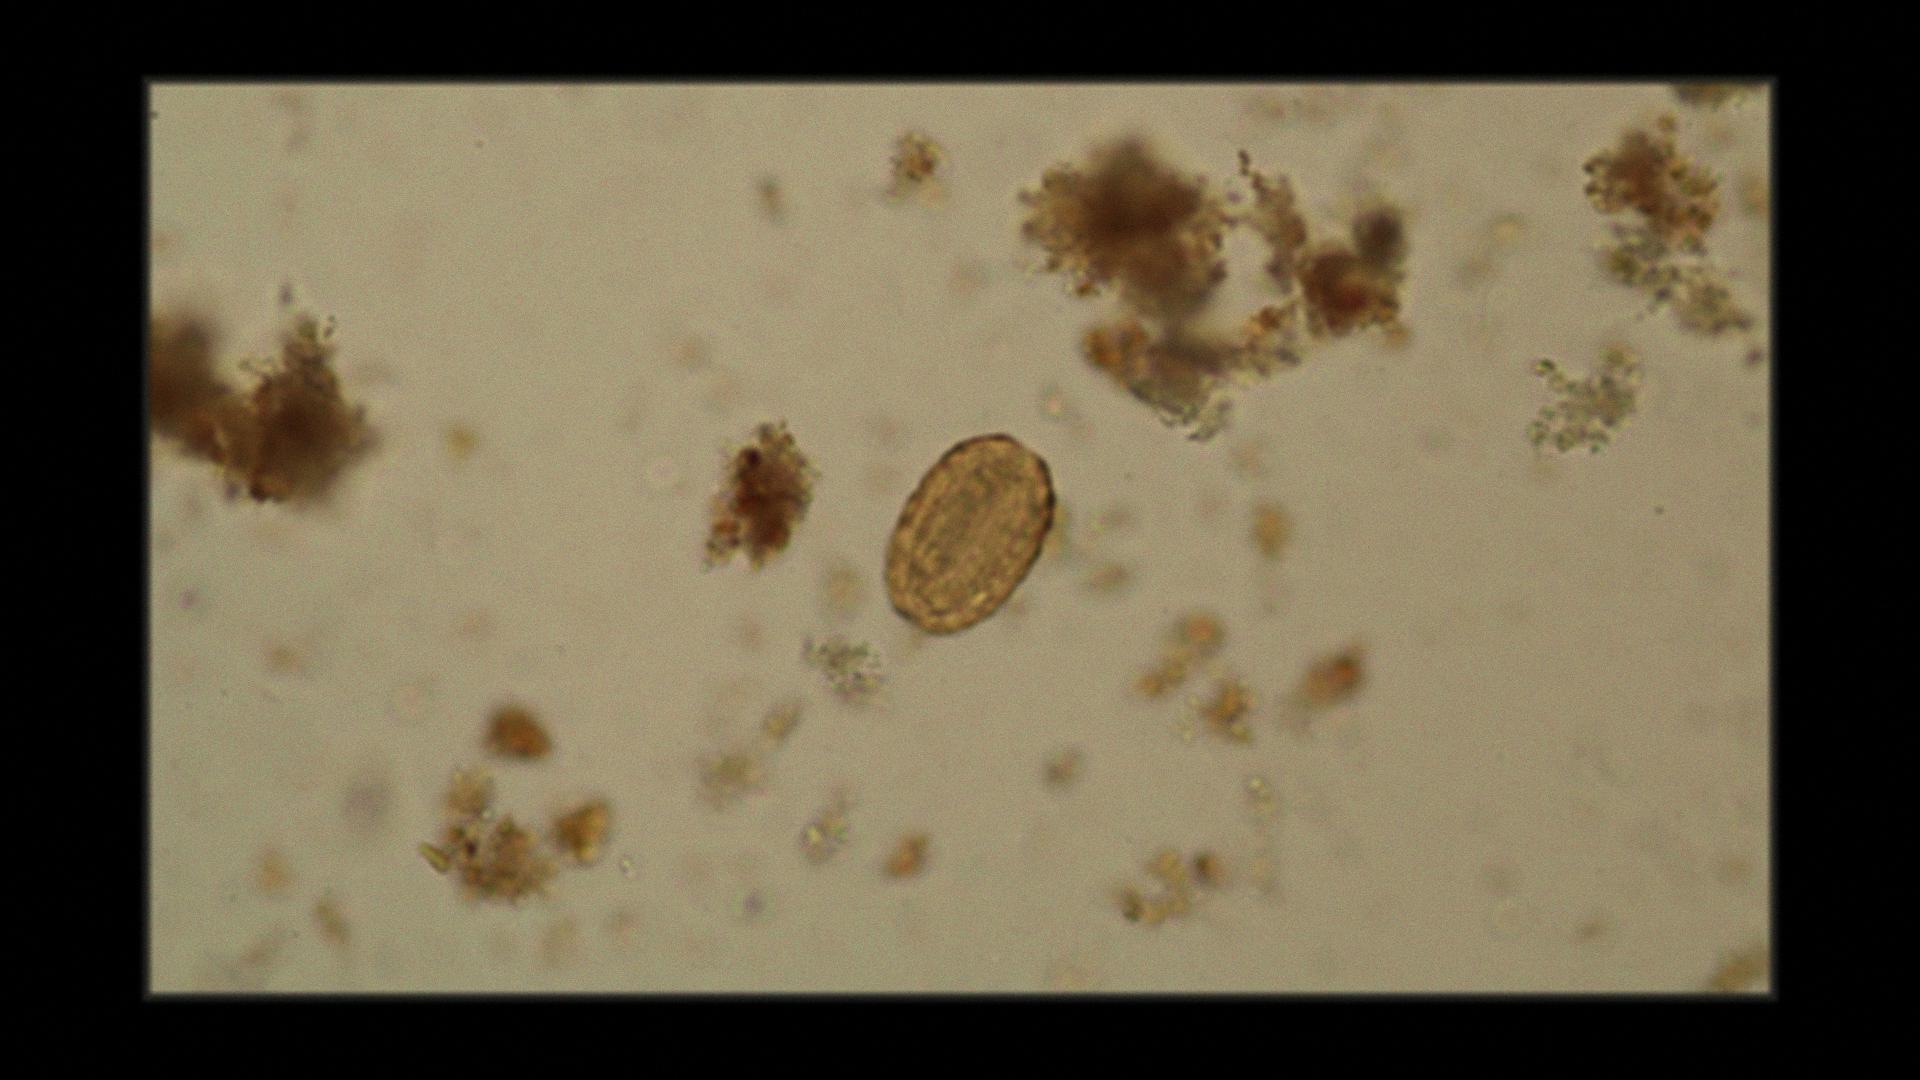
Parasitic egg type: Ascaris lumbricoides